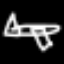
Label: airplane